Field crop: tomato
Growth stage: 2
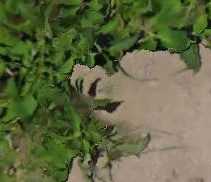
Species: tomato